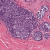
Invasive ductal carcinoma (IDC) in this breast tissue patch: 0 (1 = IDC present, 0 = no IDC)